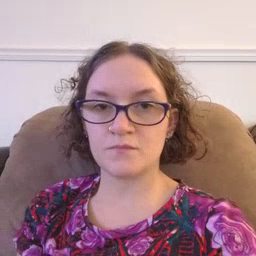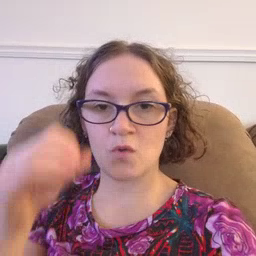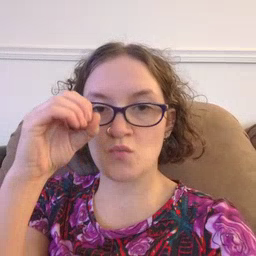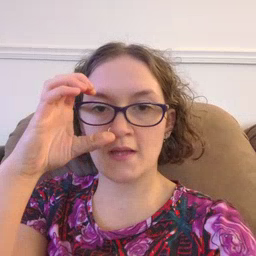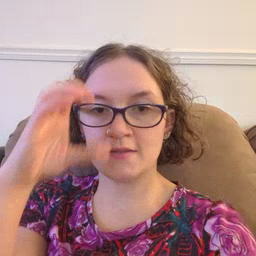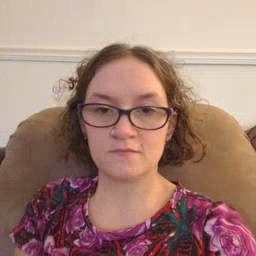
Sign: awake